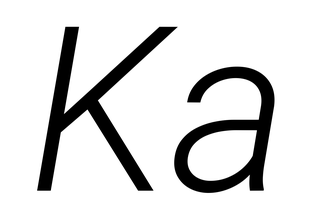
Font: Roboto-Italic_Light_Italic